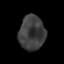
Tissue: prostate
Cell type: T cells
Senescence score: 0.3036
Nuclear area (px): 875
Mean DAPI intensity: 62.447